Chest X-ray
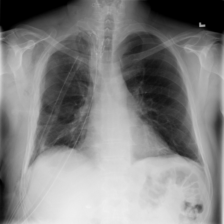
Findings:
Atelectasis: positive
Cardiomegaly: negative
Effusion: negative
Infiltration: negative
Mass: negative
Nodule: negative
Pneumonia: negative
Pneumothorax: negative
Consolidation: negative
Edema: negative
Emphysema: negative
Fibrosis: negative
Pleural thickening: negative
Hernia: negative